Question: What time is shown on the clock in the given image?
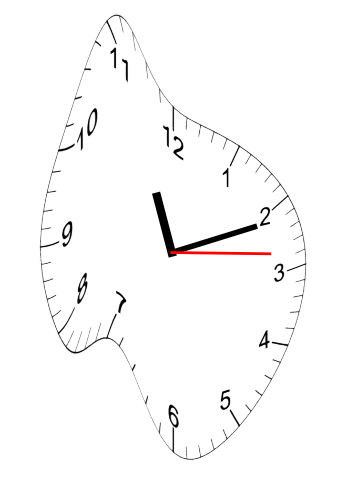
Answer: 11:11:14